Question: Its possible change logic of collectionView: attributedTextForCellTopLabelAtIndexPath: delegate method for show date timestamp not by indexPath.item % 4 == 0? how like in SOMessaging day by day? or whatever?
this coding is for displaying timestamp.
'''
- (CGFloat)collectionView:(JSQMessagesCollectionView *)collectionView
layout:(JSQMessagesCollectionViewFlowLayout *)collectionViewLayout heightForCellTopLabelAtIndexPath:(NSIndexPath *)indexPath
{
if (indexPath.item % 3 == 0) {
return kJSQMessagesCollectionViewCellLabelHeightDefault;
}
return 0.0f;
}
'''
Current existing logic is displaying same timestamp is duplicated as follow.

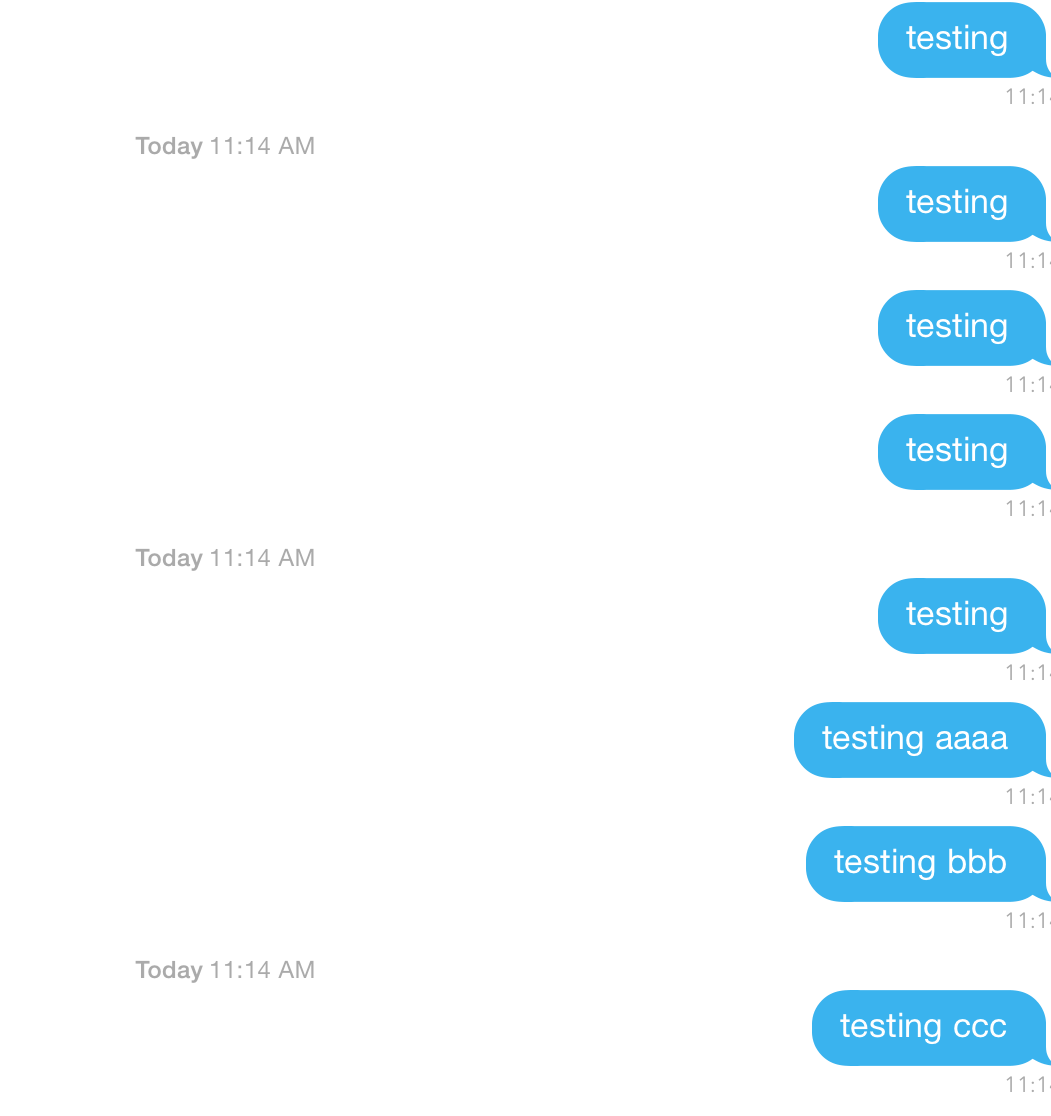
Answer: Because each 'JSQMessage' object has a 'date' property, you can simply compare the date of each message to the date of the previous message.
'[thisMessageDate timeIntervalSinceDate:(NSDate *)previousMessageDate]' will give you the difference in seconds. If the difference is greater than, say, a minute (or whatever time interval you desire), then display a timestamp.
This is how I'm doing it:
'''
- (NSAttributedString *)collectionView:(JSQMessagesCollectionView *)collectionView attributedTextForCellTopLabelAtIndexPath:(NSIndexPath *)indexPath {
JSQMessage *message = [self.messages objectAtIndex:indexPath.item];
if (indexPath.item == 0) {
return [[JSQMessagesTimestampFormatter sharedFormatter] attributedTimestampForDate:message.date];
}
if (indexPath.item - 1 > 0) {
JSQMessage *previousMessage = [self.messages objectAtIndex:indexPath.item - 1];
if ([message.date timeIntervalSinceDate:previousMessage.date] / 60 > 1) {
return [[JSQMessagesTimestampFormatter sharedFormatter] attributedTimestampForDate:message.date];
}
}
return nil;
}
'''
And then just repeat this logic to make sure the timestamps have the correct heights:
'''
- (CGFloat)collectionView:(JSQMessagesCollectionView *)collectionView
layout:(JSQMessagesCollectionViewFlowLayout *)collectionViewLayout heightForCellTopLabelAtIndexPath:(NSIndexPath *)indexPath {
if (indexPath.item == 0) {
return kJSQMessagesCollectionViewCellLabelHeightDefault;
}
if (indexPath.item - 1 > 0) {
JSQMessage *previousMessage = [self.messages objectAtIndex:indexPath.item - 1];
JSQMessage *message = [self.messages objectAtIndex:indexPath.item];
if ([message.date timeIntervalSinceDate:previousMessage.date] / 60 > 1) {
return kJSQMessagesCollectionViewCellLabelHeightDefault;
}
}
return 0.0f;
}
'''